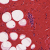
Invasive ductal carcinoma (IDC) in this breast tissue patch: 0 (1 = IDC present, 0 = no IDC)